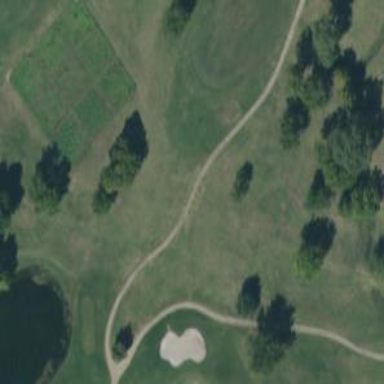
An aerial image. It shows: Service road used as golf cart path.